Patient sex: M
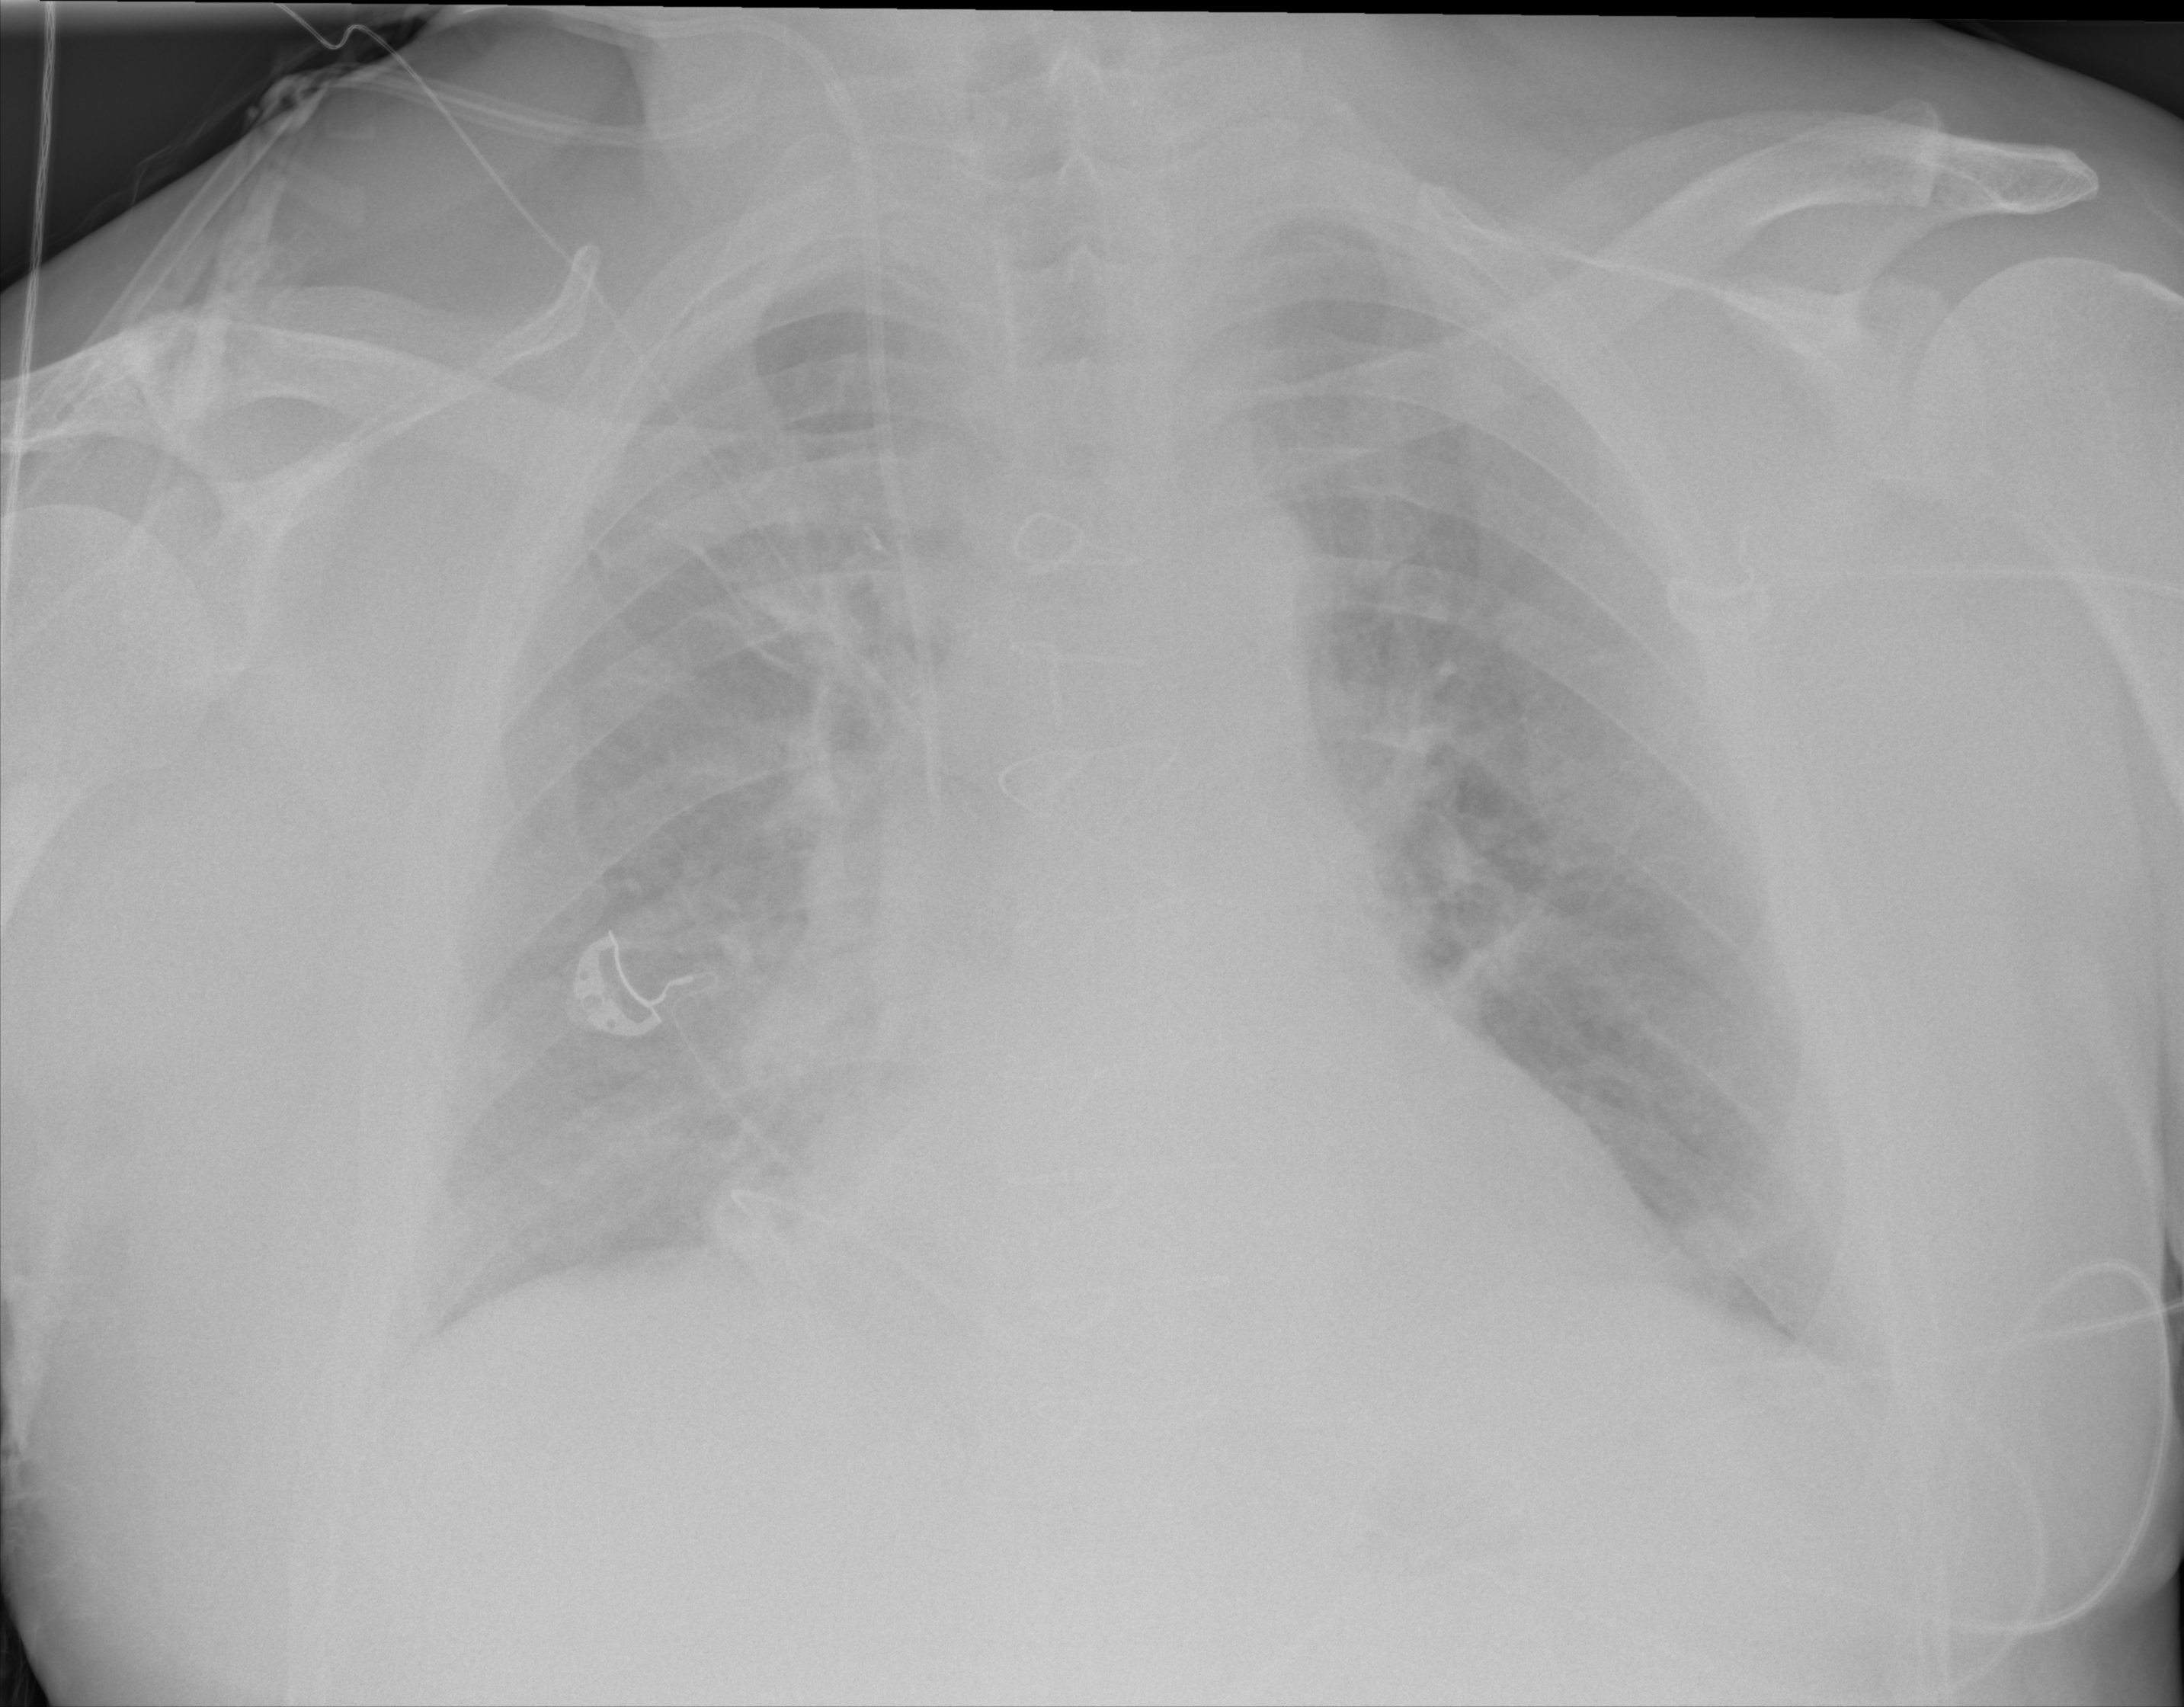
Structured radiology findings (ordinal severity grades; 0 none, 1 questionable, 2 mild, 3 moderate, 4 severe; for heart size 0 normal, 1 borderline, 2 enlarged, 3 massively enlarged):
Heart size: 1
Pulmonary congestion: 2
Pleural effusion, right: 0
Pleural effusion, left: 0
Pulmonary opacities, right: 0
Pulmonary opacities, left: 0
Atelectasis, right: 2
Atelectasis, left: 0